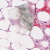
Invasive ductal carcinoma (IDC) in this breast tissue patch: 0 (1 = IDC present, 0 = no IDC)